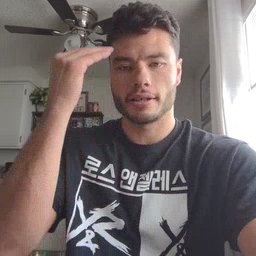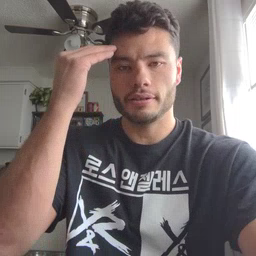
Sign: head